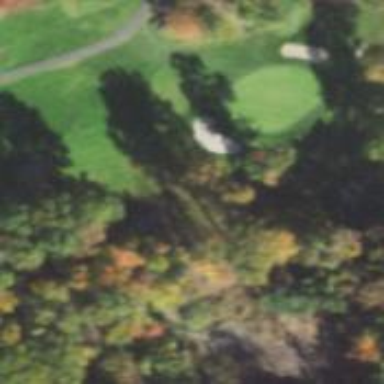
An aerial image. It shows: Golf tee on grassy land.